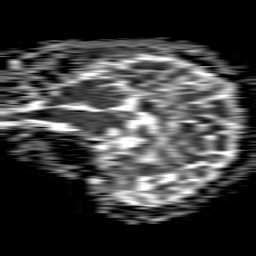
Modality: ADC
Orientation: sagittal
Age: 59
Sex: female
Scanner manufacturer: philips
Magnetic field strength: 1.5 T
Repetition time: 4.6 s
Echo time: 0.08941 s